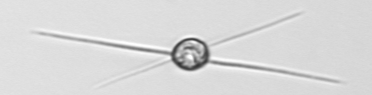
Label: Chaetoceros_danicus